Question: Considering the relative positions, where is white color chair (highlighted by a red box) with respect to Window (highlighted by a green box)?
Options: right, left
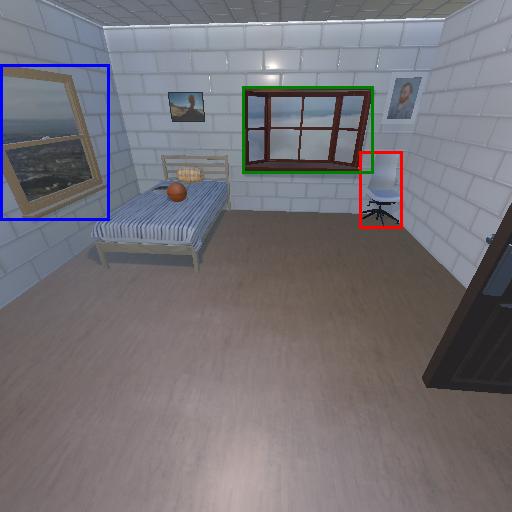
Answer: right